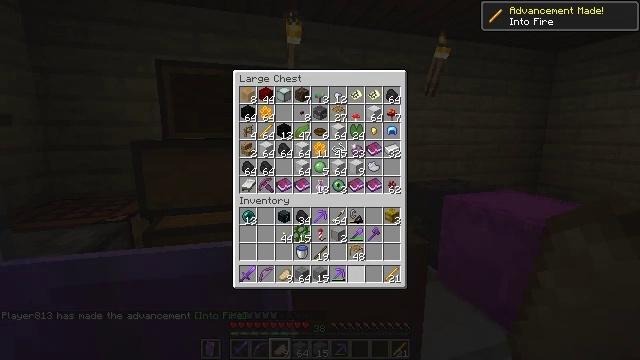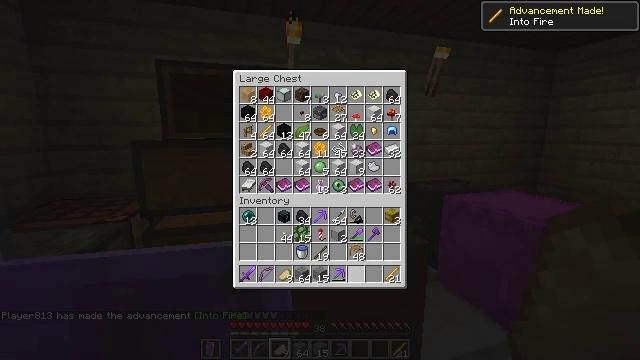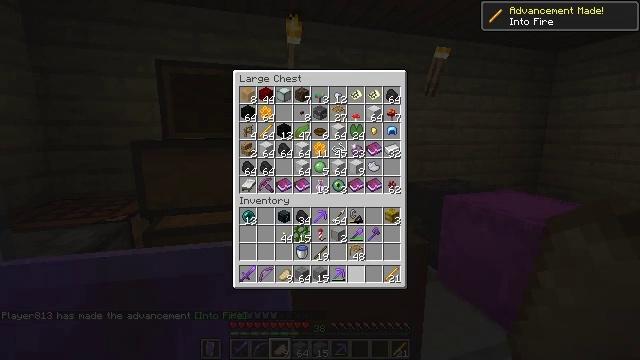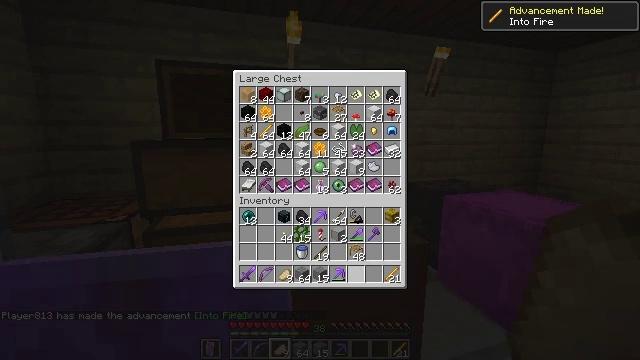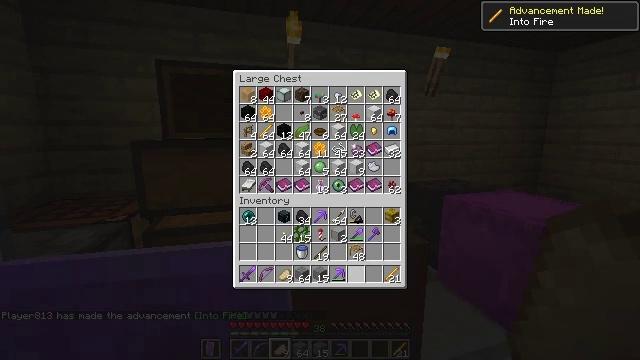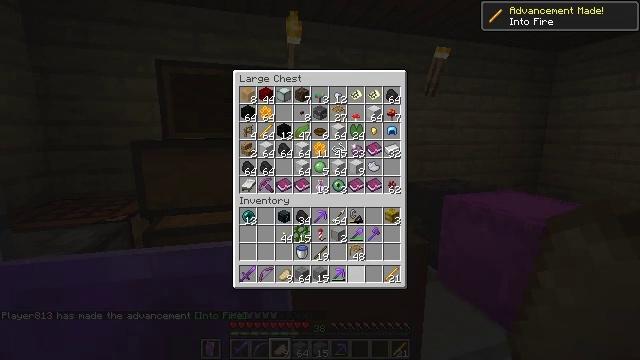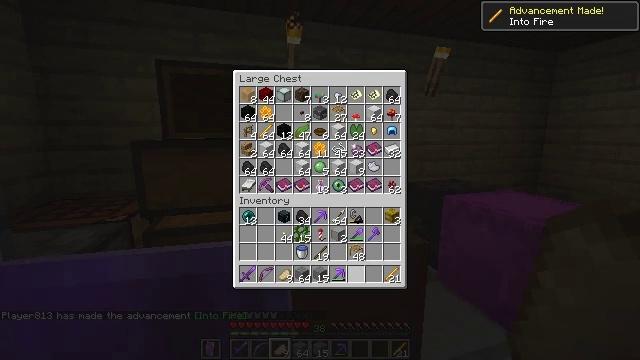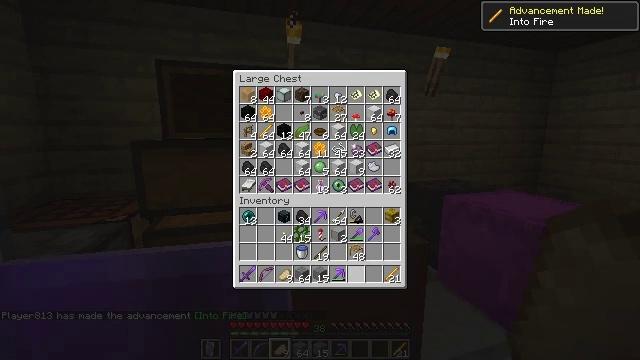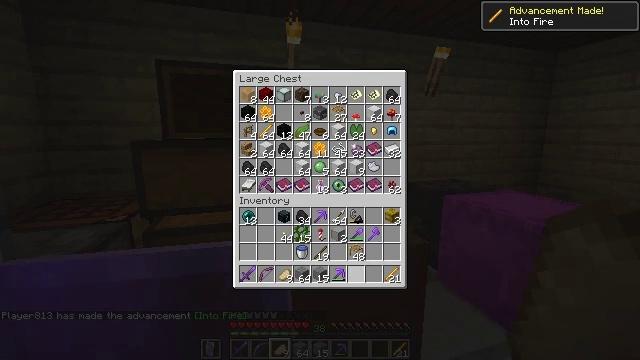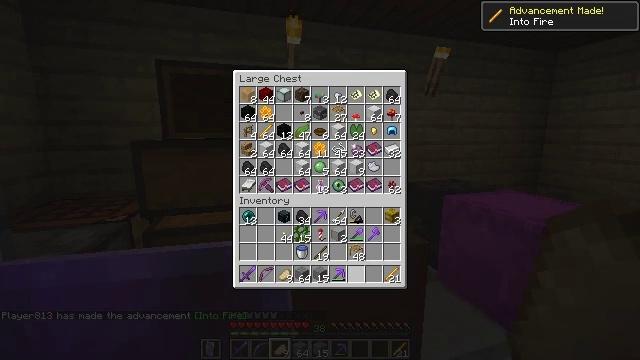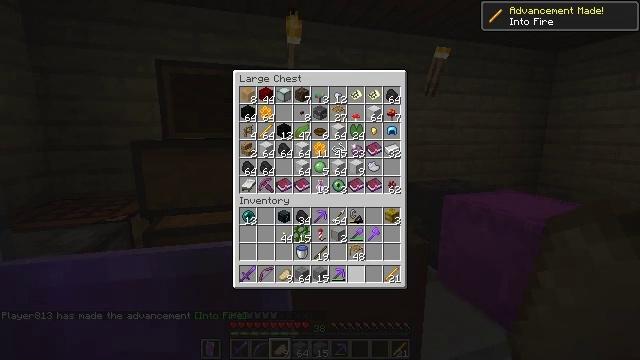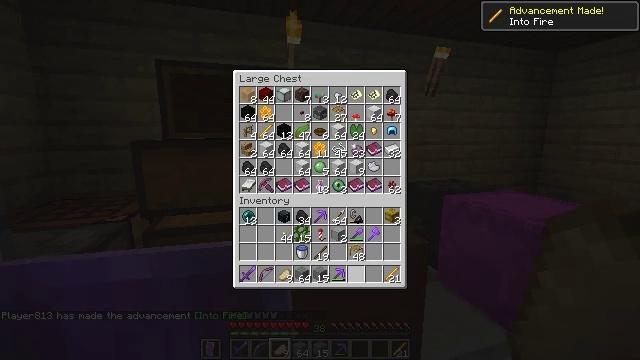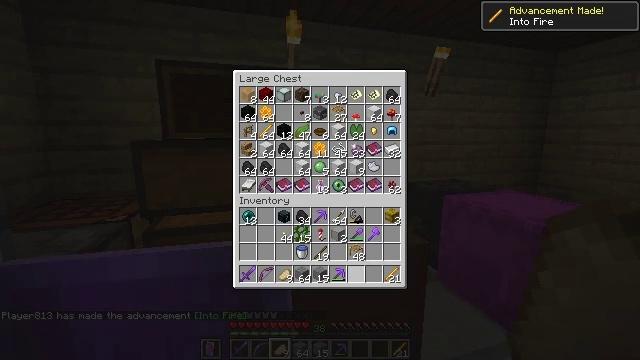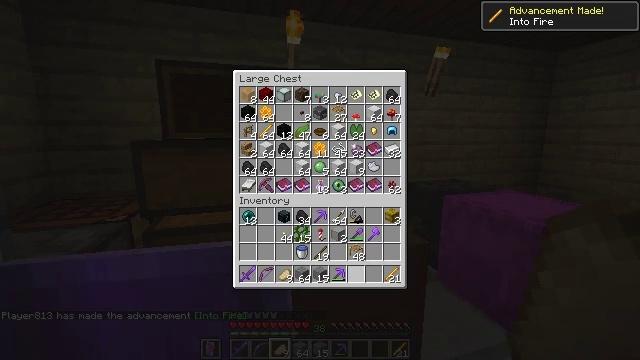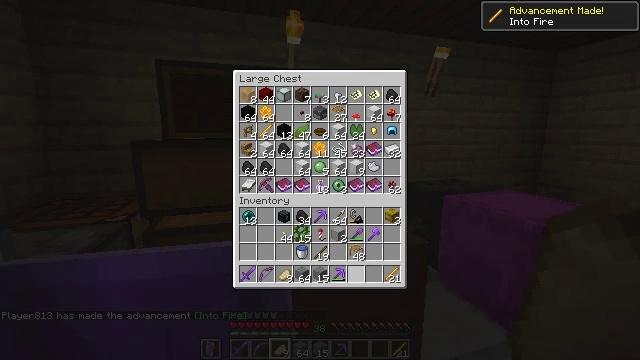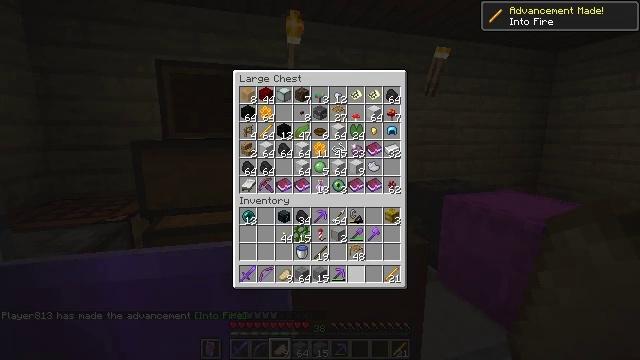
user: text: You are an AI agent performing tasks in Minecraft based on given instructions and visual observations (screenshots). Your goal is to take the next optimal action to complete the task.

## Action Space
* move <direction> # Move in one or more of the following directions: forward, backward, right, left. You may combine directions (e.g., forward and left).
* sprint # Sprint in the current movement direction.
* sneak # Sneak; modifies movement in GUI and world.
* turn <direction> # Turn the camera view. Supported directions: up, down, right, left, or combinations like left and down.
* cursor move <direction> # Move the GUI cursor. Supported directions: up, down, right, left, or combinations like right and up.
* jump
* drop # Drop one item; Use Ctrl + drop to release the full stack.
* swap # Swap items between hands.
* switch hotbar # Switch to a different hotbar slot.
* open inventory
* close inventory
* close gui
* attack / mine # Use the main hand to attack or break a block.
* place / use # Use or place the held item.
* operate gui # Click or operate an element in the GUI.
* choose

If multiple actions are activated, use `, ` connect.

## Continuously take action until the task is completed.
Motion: motion action
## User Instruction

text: craft item popped chorus fruit
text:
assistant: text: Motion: sneak
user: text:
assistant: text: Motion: no_op
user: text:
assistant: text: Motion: no_op
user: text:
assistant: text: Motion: no_op
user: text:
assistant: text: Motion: no_op
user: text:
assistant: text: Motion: no_op
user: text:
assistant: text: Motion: no_op
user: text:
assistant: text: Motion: no_op
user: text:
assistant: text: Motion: no_op
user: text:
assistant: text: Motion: no_op
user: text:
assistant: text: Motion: no_op
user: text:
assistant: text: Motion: no_op
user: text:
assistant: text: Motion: no_op
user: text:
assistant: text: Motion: no_op
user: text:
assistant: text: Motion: no_op
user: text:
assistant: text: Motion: no_op
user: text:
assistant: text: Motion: no_op
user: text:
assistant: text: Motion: no_op
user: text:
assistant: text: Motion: no_op
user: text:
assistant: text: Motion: no_op
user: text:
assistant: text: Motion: no_op
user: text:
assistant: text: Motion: no_op
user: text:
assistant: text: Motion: no_op
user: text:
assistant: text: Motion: no_op
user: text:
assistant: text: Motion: turn left and up
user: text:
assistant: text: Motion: turn left
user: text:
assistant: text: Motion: turn left and down
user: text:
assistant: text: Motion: no_op
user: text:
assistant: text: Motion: no_op
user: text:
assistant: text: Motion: no_op